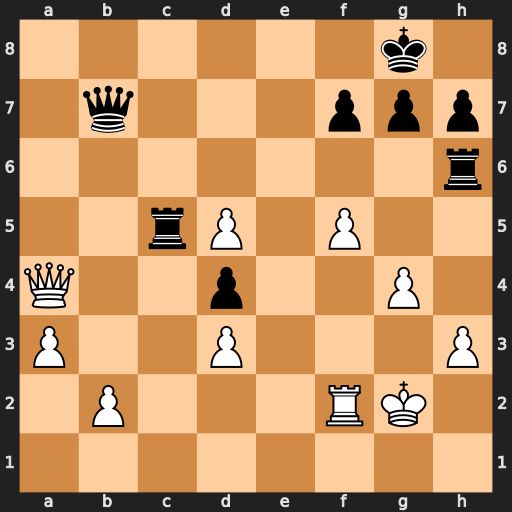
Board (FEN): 6k1/1q3ppp/7r/2rP1P2/Q2p2P1/P2P3P/1P3RK1/8
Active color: w
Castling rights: -
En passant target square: -
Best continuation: Qe8#